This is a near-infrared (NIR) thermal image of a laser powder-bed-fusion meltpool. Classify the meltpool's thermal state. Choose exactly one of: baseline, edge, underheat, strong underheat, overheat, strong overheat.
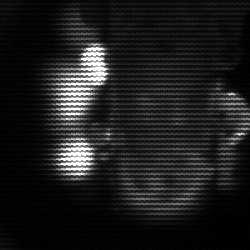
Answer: strong underheat